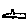
Label: bird